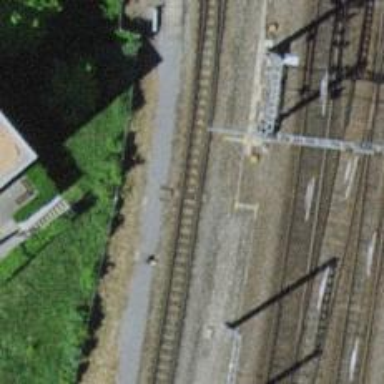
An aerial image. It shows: Railway switch.